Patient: sex F, age 37
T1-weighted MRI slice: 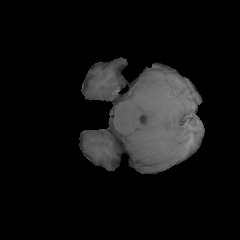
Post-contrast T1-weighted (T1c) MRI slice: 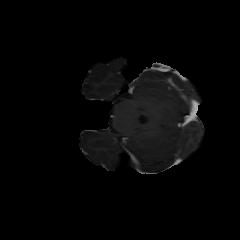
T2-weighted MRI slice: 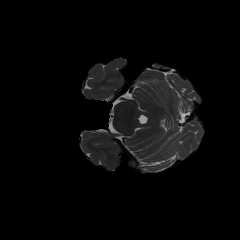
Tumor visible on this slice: no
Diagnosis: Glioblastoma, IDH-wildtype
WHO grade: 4